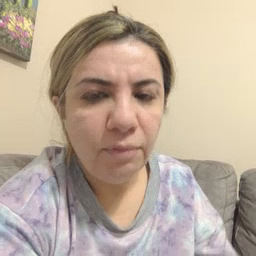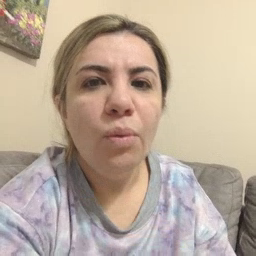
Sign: old